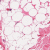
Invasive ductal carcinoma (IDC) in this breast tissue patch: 0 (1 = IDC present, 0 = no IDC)